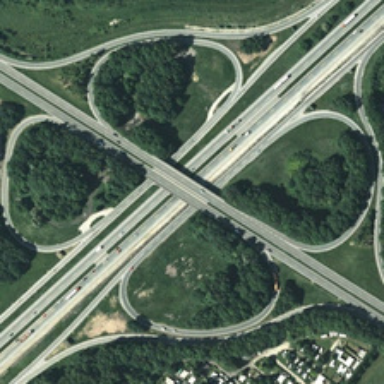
Four ring shaped roads in a symmetrical diamand shaped viaduct  looking like green petals .